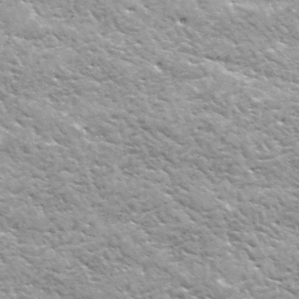
Label: frost